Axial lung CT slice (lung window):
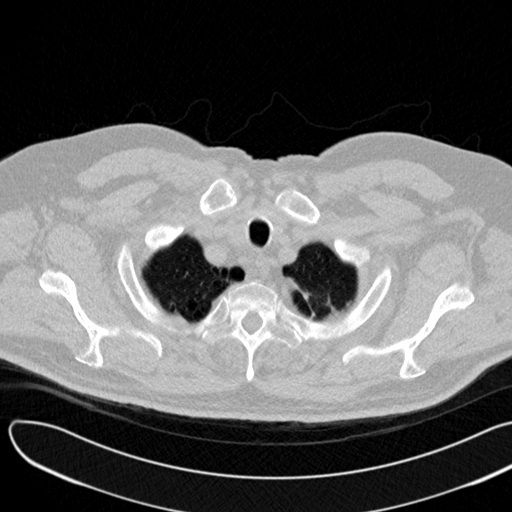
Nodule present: no